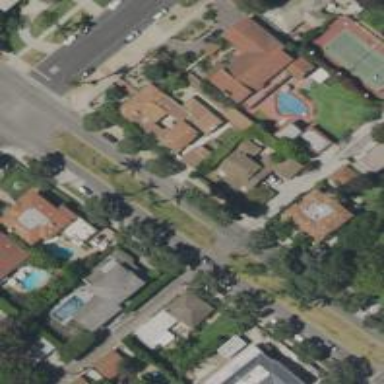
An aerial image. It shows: Residential alley used as service road.